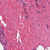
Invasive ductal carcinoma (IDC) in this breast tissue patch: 0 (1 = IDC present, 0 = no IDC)